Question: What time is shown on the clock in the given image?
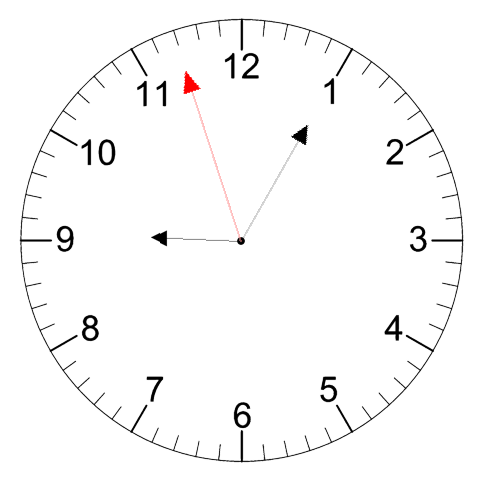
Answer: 09:04:57